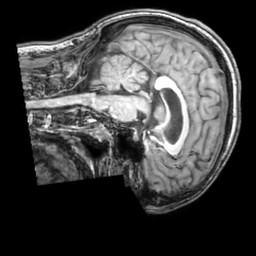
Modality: T1w
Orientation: sagittal
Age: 39
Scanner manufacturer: philips
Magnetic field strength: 3 T
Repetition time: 0.007 s
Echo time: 0.003501 s